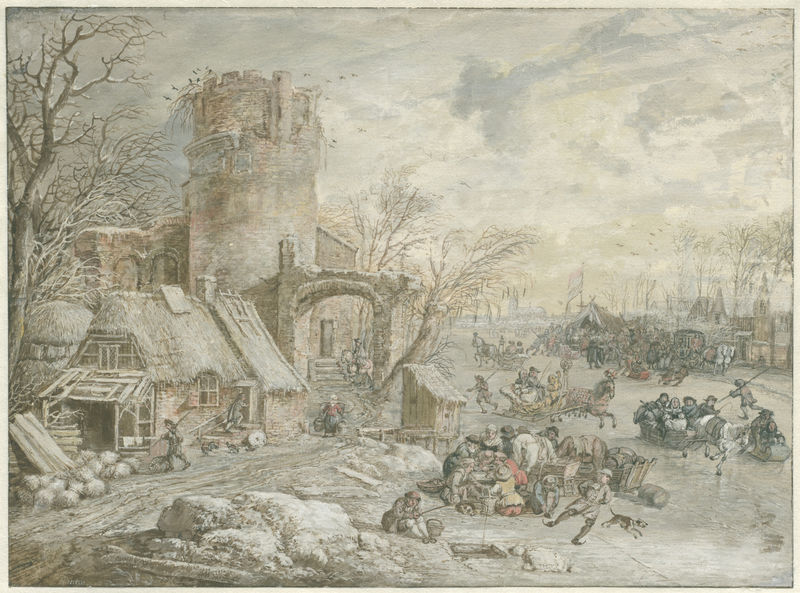
Titel: Winterlandschap met ijsvermaak
Künstler: Gerrit van (de Oude) Battem
Standort: Amsterdam
Institution: Rijksmuseum
Schlagwörter: himmel, wolken, fluss, hell, eis, haus, hund, schnee, weg, holland, kalt, vögel, hütte, boot, kahn, karren, turm, bogen, fischer, winter, kutsche, wagen, arch, church, crowd, men, people, women, figures, ruine, burg, torbogen, angel, clouds, horses, rocks, sky, tree, house, houses, tower, trees, village, fachwerk, snow, river, drawing, castle, ruin, dog, dogs, ice, boats, children, town, angeln, city, vereist, buildings, england, carriage, farm, horse, pond, kutshce, fishing, schlittschuhe, cold, drunk, sled, sledge, pole, eisfischer, skating, frozen, scotland, skates, rod, pencils, thatch, sleds, ice fishing, fisheing, 전쟁, 겨울, 폐허, hollandeis, sledging, fising